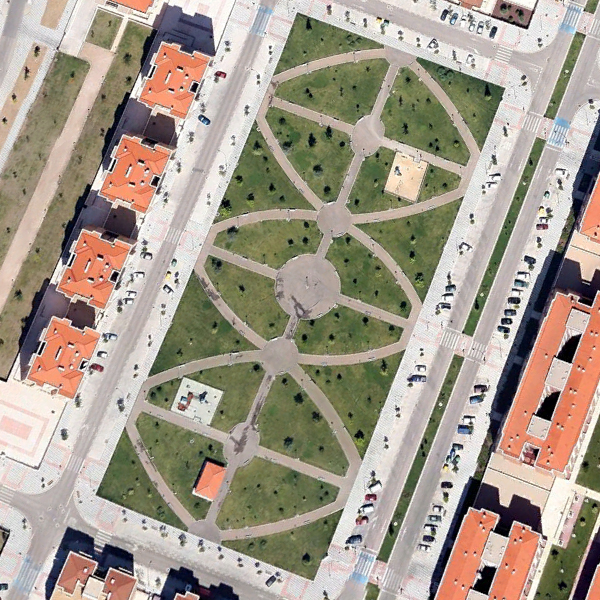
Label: Square